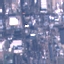
Label: Industrial